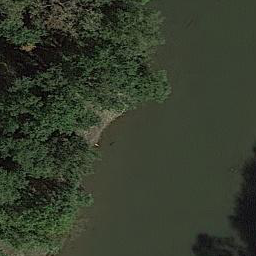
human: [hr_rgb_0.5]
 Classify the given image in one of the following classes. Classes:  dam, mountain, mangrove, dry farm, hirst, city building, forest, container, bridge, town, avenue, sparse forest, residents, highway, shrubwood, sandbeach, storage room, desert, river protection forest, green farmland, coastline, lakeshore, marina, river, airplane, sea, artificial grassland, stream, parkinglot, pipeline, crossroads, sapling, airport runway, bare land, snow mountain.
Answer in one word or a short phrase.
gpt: river protection forest